Field crop: maize
Growth stage: 2
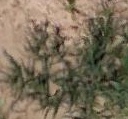
Species: salsola